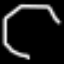
Label: octagon